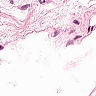
Metastatic tissue present: no